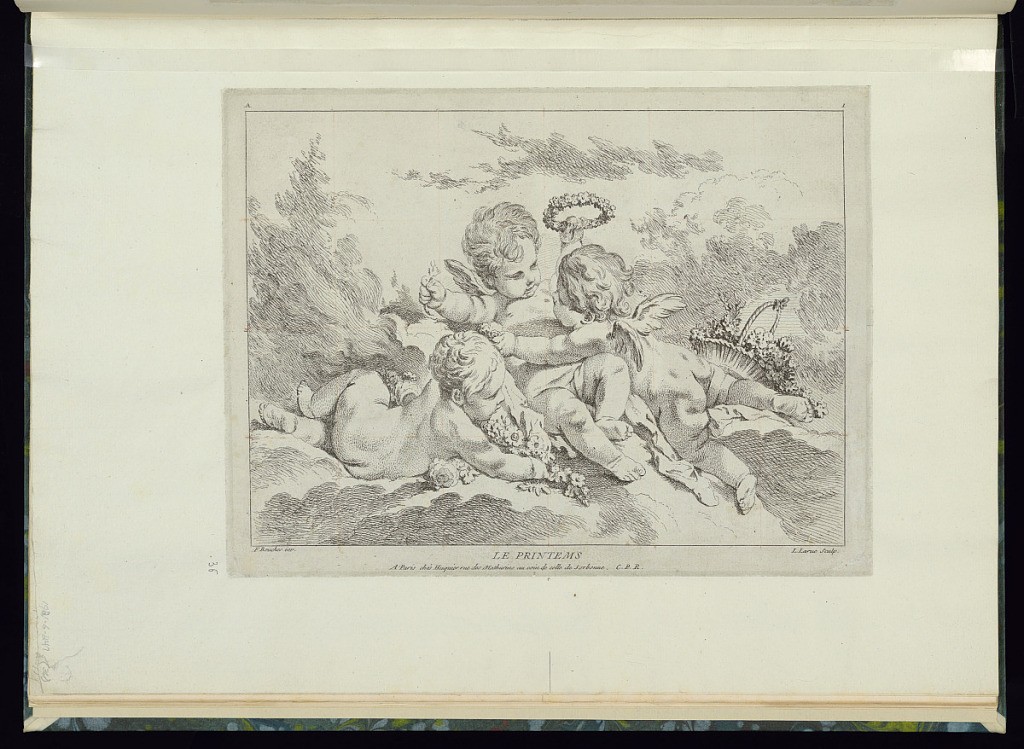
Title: LE PRINTEMS
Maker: François Boucher, French, 1703–1770
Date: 1749–61
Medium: Etching on laid paper
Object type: Print
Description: Allegorical print representing the spring with three winged putti playing in a landscape with a basket of flowers to their right with strewn flowers between them. The central putto holds a crown of flowers above the head of the putto to the right. The plate is signed, titled, and numbered.